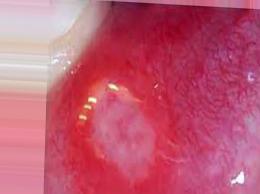
Condition: Mouth Ulcer